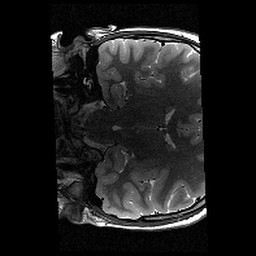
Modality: T2w
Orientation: coronal
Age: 11
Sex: female
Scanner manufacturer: siemens
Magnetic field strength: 3 T
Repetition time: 9.23 s
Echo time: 0.067 s